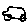
Label: car